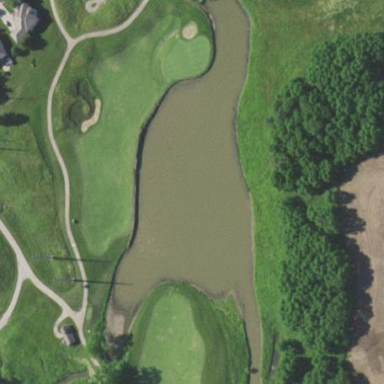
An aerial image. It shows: Water hazard on golf course. The hazard is natural water feature.